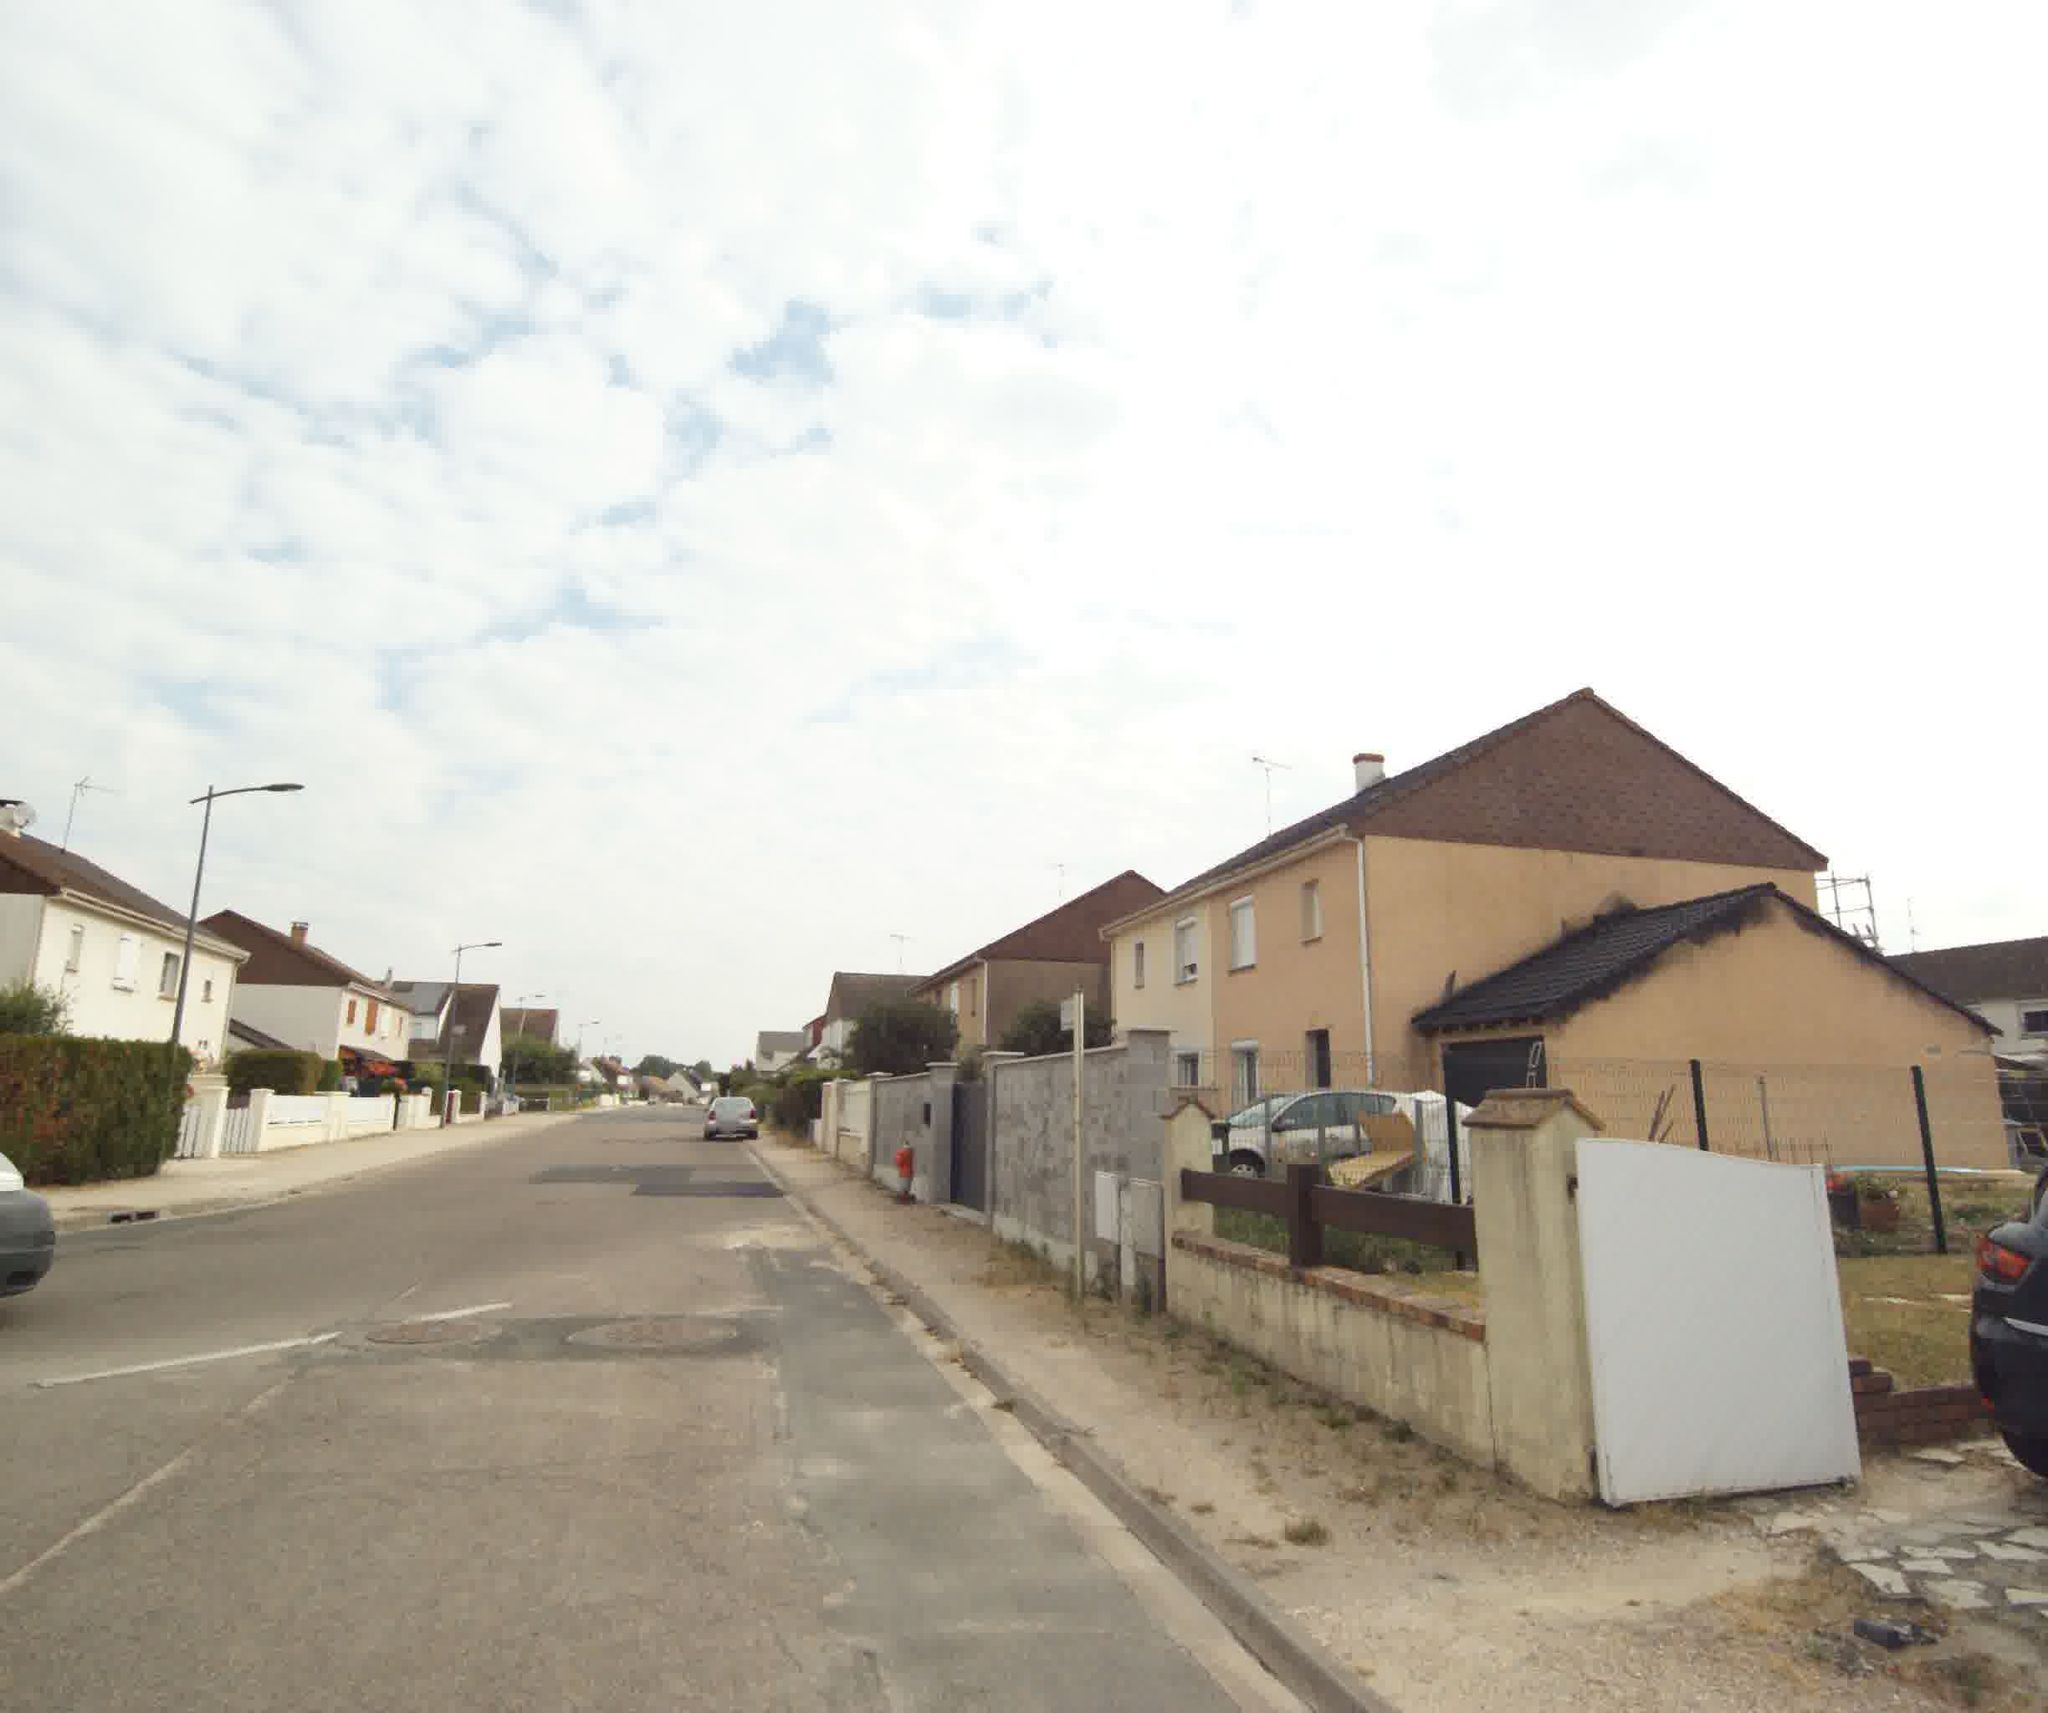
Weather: cloudy
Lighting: day
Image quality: good
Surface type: driving surface
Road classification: residential, footway, path
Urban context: urban centre
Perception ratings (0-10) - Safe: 6.2, Lively: 4.95, Beautiful: 3.14, Boring: 6.07, Depressing: 7.75, Wealthy: 5.81